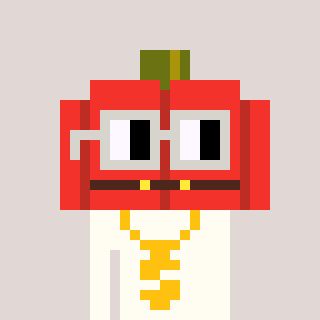
a pixel art character with square light gray glasses, a pumpkin-shaped head and a grayscale-colored body on a warm background